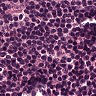
Metastatic tissue present: no